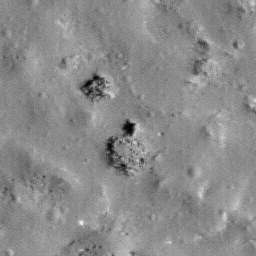
Pit: Lalande 3a
Host crater: Lalande
Host type: impact_melt
Lunar coordinates: latitude -4.532, longitude 351.489